Question: I am trying to build a form for creating a list for image deployment.

I am able to create a dynamic table on form load and also collect the data for each value, but can seem to get the Add and Delete working.
My Question:
What must I do(or change) in my code to get the ADD and Delete options working and to export the table data in CSV format.
Please could someone help and/or guide me as I am getting so lost and really would like a working example .. there is so much on the net it's over-whelming
Newest place I visited is Mozilla DOM help pages what's confusing is how to load your own variables into the table
For reference I used stackoverflow and plenty google and finally <URL>
Here is my code:
'''
<div id="metric_results">
Enter Target Name:
<input type="text" name="textbox1" id="textbox1" VALUE="win2k8"/>
<br>
<input type="button" id="create" value="Click here" onclick="Javascript:addTable()">
<input type="button" id="create" value="Add Row" onclick="Javascript:addRow()">
<input type="button" id="create" value="Delete Row" onclick="Javascript:deleteRow()">
</div>
<SCRIPT LANGUAGE="JavaScript">
window.onload =addTable;//loads table on window loading
function addTable() {
var myTableDiv = document.getElementById("metric_results")
var table = document.createElement('TABLE')
var tableBody = document.createElement('TBODY')
var imageName = textbox1.value
table.border = '1'
table.appendChild(tableBody);
var heading = new Array();
heading[0] = "imageName"
heading[1] = "acceptAllEula"
heading[2] = "noSSLverify"
heading[3] = "noVerification"
heading[4] = "TargetImagelocation"
heading[5] = "Username"
heading[6] = "Password"
heading[7] = "Target IP"
var imageInfo = new Array()
imageInfo[0] = new Array(imageName, "acceptAllEula", "noSSLverify", "noVerification", "testLocation", "user", "pass", "192.168.1.151")
imageInfo[1] = new Array("win2008", "acceptAllEula", "noSSLverify", "noVerification", "testLocation", "user", "pass", "192.168.1.151")
//TABLE COLUMNS
var tr = document.createElement('TR');
tableBody.appendChild(tr);
for (i = 0; i < heading.length; i++) {
var th = document.createElement('TH')
th.width = '75';
th.appendChild(document.createTextNode(heading[i]));
tr.appendChild(th);
}
//TABLE ROWS
for (i = 0; i < imageInfo.length; i++) {
var tr = document.createElement('TR');
for (j = 0; j < imageInfo[i].length; j++) {
var td = document.createElement('TD')
td.appendChild(document.createTextNode(imageInfo[i][j]));
tr.appendChild(td)
}
tableBody.appendChild(tr);
}
myTableDiv.appendChild(table)
}
function addRow() {
var table = document.getElementById(tableID);
var rowCount = table.rows.length;
var row = table.insertRow(rowCount);
var colCount = table.rows[0].cells.length;
var cell1 = row.insertCell(0);
var element1 = document.createElement("input");
element1.type = "checkbox";
element1.name="chkbox[]";
cell1.appendChild(element1);
var cell2 = row.insertCell(1);
cell2.innerHTML = rowCount + 1;
var cell3 = row.insertCell(2);
var element2 = document.createElement("input");
element2.type = "text";
element2.name = "txtbox[]";
cell3.appendChild(element2);
}
function deleteRow(tableID) {
try {
var table = document.getElementById(tableID);
var rowCount = table.rows.length;
for(var i=0; i<rowCount; i++) {
var row = table.rows[i];
var chkbox = row.cells[0].childNodes[0];
if(null != chkbox && true == chkbox.checked) {
table.deleteRow(i);
rowCount--;
i--;
}
}
function deleteRow(tableID) {
try {
var table = document.getElementById(tableID);
var rowCount = table.rows.length;
for(var i=0; i<rowCount; i++) {
var row = table.rows[i];
var chkbox = row.cells[0].childNodes[0];
if(null != chkbox && true == chkbox.checked) {
table.deleteRow(i);
rowCount--;
i--;
}
}
}catch(e) {
alert(e);
}
</SCRIPT>
'''
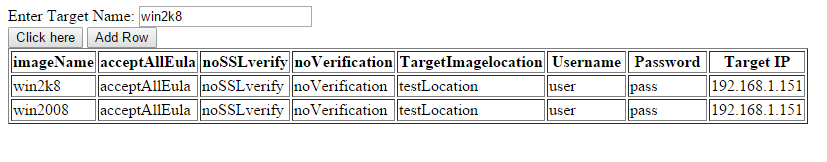
Answer: You're not setting any 'id' to the table you're creating 'onload' - so when you later come to call 'getElementById()' inside 'addRow' it cannot be found (and you're using a variable which does not exist - 'tableID'!)
My suggestion is to take an 'id' as a parameter to 'addTable', and set that as the 'id' of the dynamically generated table:
'''
function addTable(id) {
var myTableDiv = document.getElementById("metric_results")
var table = document.createElement('TABLE')
table.id = id;
....
'''
'onload', pass somethig sensible - 'default' perhaps:
'''
window.onload = function(){
addTable("default");
}
'''
And either pass this in when adding a row, or use the default provided above:
'''
function addRow() {
var table = document.getElementById("default");
....
'''
or
'''
function addRow(id) {
var table = document.getElementById(id);
'''
Updated fiddle: <URL>
Left as an exercise for you: Correctly formatting the new row as you wish.